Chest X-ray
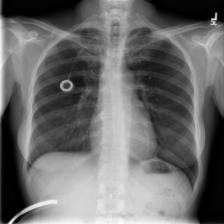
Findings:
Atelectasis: negative
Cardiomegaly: negative
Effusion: negative
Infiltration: negative
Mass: negative
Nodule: negative
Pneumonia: negative
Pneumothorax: negative
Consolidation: negative
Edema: negative
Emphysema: negative
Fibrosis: negative
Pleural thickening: negative
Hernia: negative